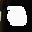
Label: 0